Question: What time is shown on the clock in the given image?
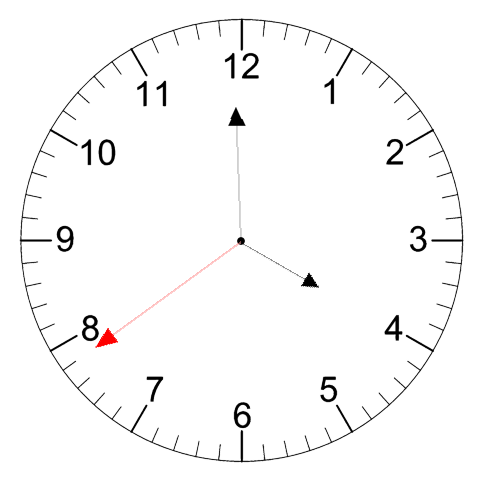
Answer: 03:59:39